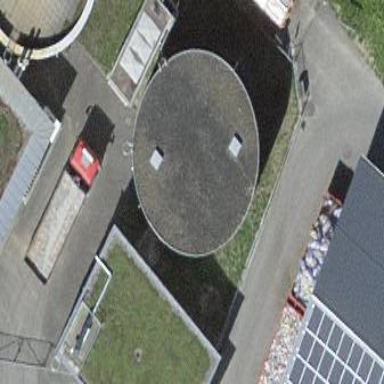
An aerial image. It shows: Silo.